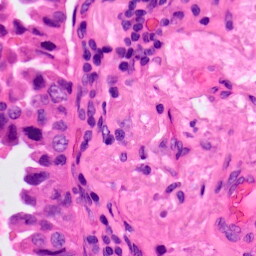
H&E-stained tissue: Lung